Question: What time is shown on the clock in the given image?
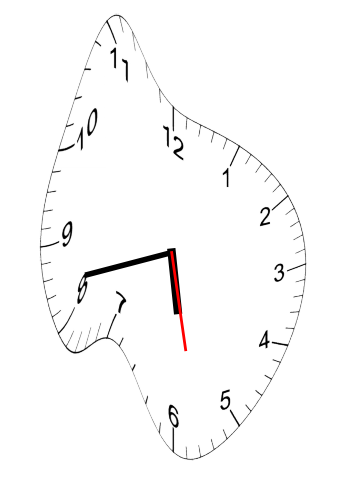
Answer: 05:42:28